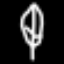
Label: leaf